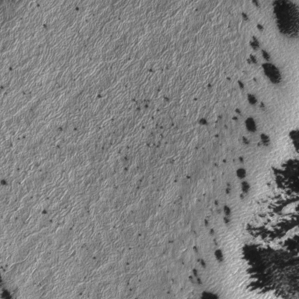
Label: frost